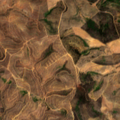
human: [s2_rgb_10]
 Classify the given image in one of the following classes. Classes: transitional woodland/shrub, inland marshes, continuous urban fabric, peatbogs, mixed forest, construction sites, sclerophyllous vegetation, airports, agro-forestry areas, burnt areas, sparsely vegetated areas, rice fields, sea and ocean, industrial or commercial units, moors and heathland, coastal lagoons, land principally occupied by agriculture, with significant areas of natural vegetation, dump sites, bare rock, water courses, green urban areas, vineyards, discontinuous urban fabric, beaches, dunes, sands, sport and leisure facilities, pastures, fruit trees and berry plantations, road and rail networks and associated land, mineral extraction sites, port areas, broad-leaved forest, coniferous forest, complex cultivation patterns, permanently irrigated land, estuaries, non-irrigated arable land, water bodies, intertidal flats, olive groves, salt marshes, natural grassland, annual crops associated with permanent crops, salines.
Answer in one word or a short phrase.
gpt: broad-leaved forest, transitional woodland/shrub